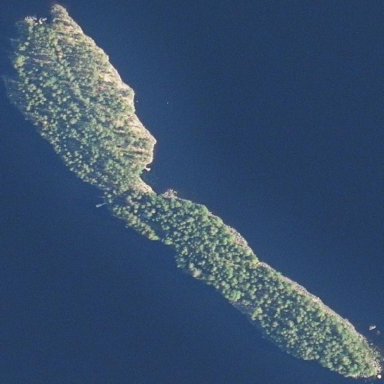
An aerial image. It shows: Islet.